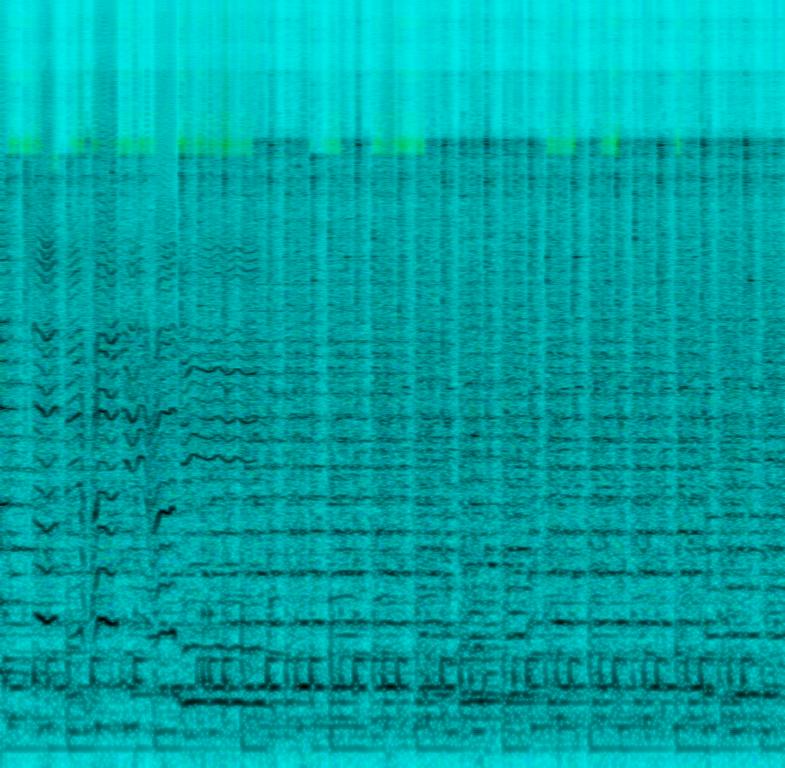
This is a live performance of a Tarab music piece. It is being played by an orchestra that is composed of string and oud players that provide the melody and percussion players that provide the rhythmic background. There is a male vocalist as the lead. Clear influences of Arabian music can be heard in the piece. There is a joyful atmosphere. It can be played in the background of a Middle Eastern/North African cuisine restaurant.